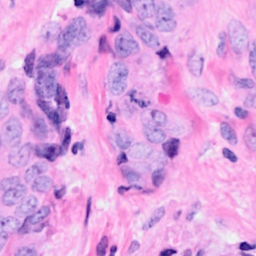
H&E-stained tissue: Breast